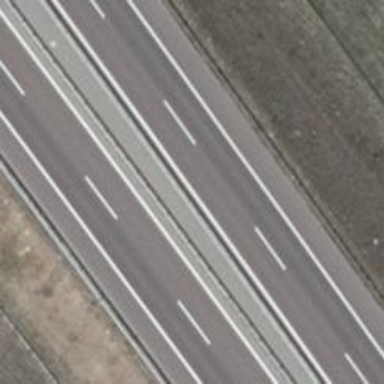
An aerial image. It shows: Asphalt motorway with embankment.